Field crop: maize
Growth stage: 2
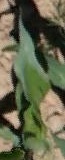
Species: maize